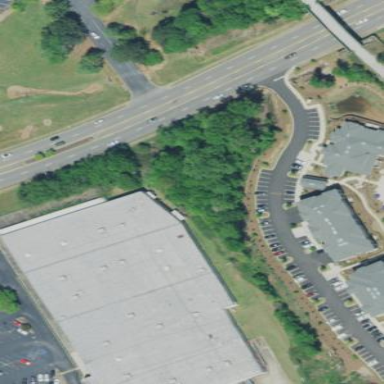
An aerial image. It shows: Commercial building.